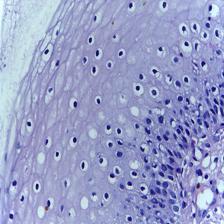
Diagnosis: Normal